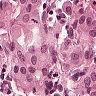
Metastatic tissue present: yes